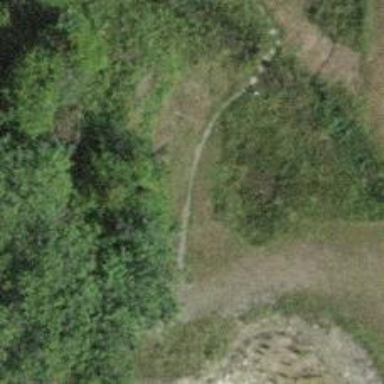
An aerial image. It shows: Unpaved path.